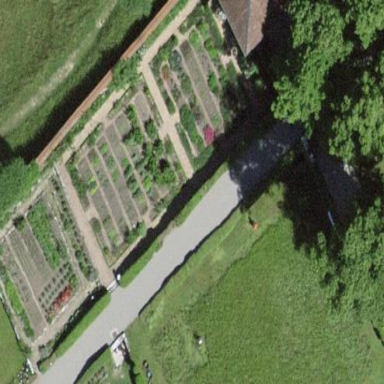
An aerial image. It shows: Garden that is leisure land.